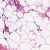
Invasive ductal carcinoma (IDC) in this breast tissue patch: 0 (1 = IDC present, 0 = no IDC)